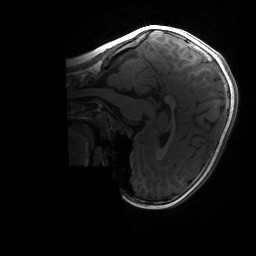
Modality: T1w
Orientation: sagittal
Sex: female
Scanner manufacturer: siemens
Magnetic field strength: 3 T
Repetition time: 1.9 s
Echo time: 0.00243 s